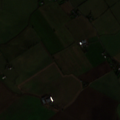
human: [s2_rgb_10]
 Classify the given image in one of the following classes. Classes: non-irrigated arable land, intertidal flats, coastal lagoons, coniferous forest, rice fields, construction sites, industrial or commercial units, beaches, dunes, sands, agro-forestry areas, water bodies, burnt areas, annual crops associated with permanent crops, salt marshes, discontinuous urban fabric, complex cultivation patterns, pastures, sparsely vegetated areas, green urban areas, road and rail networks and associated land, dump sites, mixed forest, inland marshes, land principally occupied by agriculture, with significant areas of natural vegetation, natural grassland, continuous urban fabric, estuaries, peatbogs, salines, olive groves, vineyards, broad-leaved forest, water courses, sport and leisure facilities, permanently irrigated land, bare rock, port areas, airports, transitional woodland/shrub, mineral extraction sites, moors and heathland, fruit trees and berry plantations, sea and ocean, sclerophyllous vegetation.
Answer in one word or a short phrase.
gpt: non-irrigated arable land